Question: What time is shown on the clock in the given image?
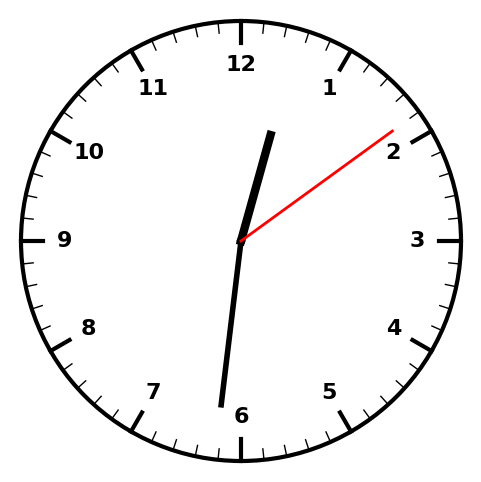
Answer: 12:31:09